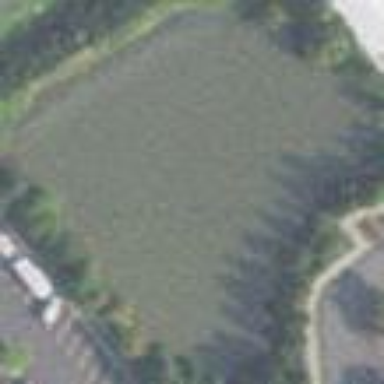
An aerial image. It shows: Retention basin with pond of water.